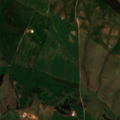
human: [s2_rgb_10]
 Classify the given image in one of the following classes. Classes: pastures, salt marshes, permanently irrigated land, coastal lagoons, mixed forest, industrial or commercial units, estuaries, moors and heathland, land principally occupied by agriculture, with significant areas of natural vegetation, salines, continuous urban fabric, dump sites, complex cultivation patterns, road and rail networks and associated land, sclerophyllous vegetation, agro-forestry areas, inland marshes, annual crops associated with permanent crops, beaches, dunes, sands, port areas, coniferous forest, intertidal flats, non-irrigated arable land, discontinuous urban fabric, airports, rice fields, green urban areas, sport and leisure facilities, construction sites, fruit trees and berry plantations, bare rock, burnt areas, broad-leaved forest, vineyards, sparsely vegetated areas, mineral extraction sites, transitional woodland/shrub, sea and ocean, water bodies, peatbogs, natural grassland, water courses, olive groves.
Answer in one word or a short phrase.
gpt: non-irrigated arable land, pastures, transitional woodland/shrub